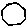
Label: hexagon